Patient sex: M
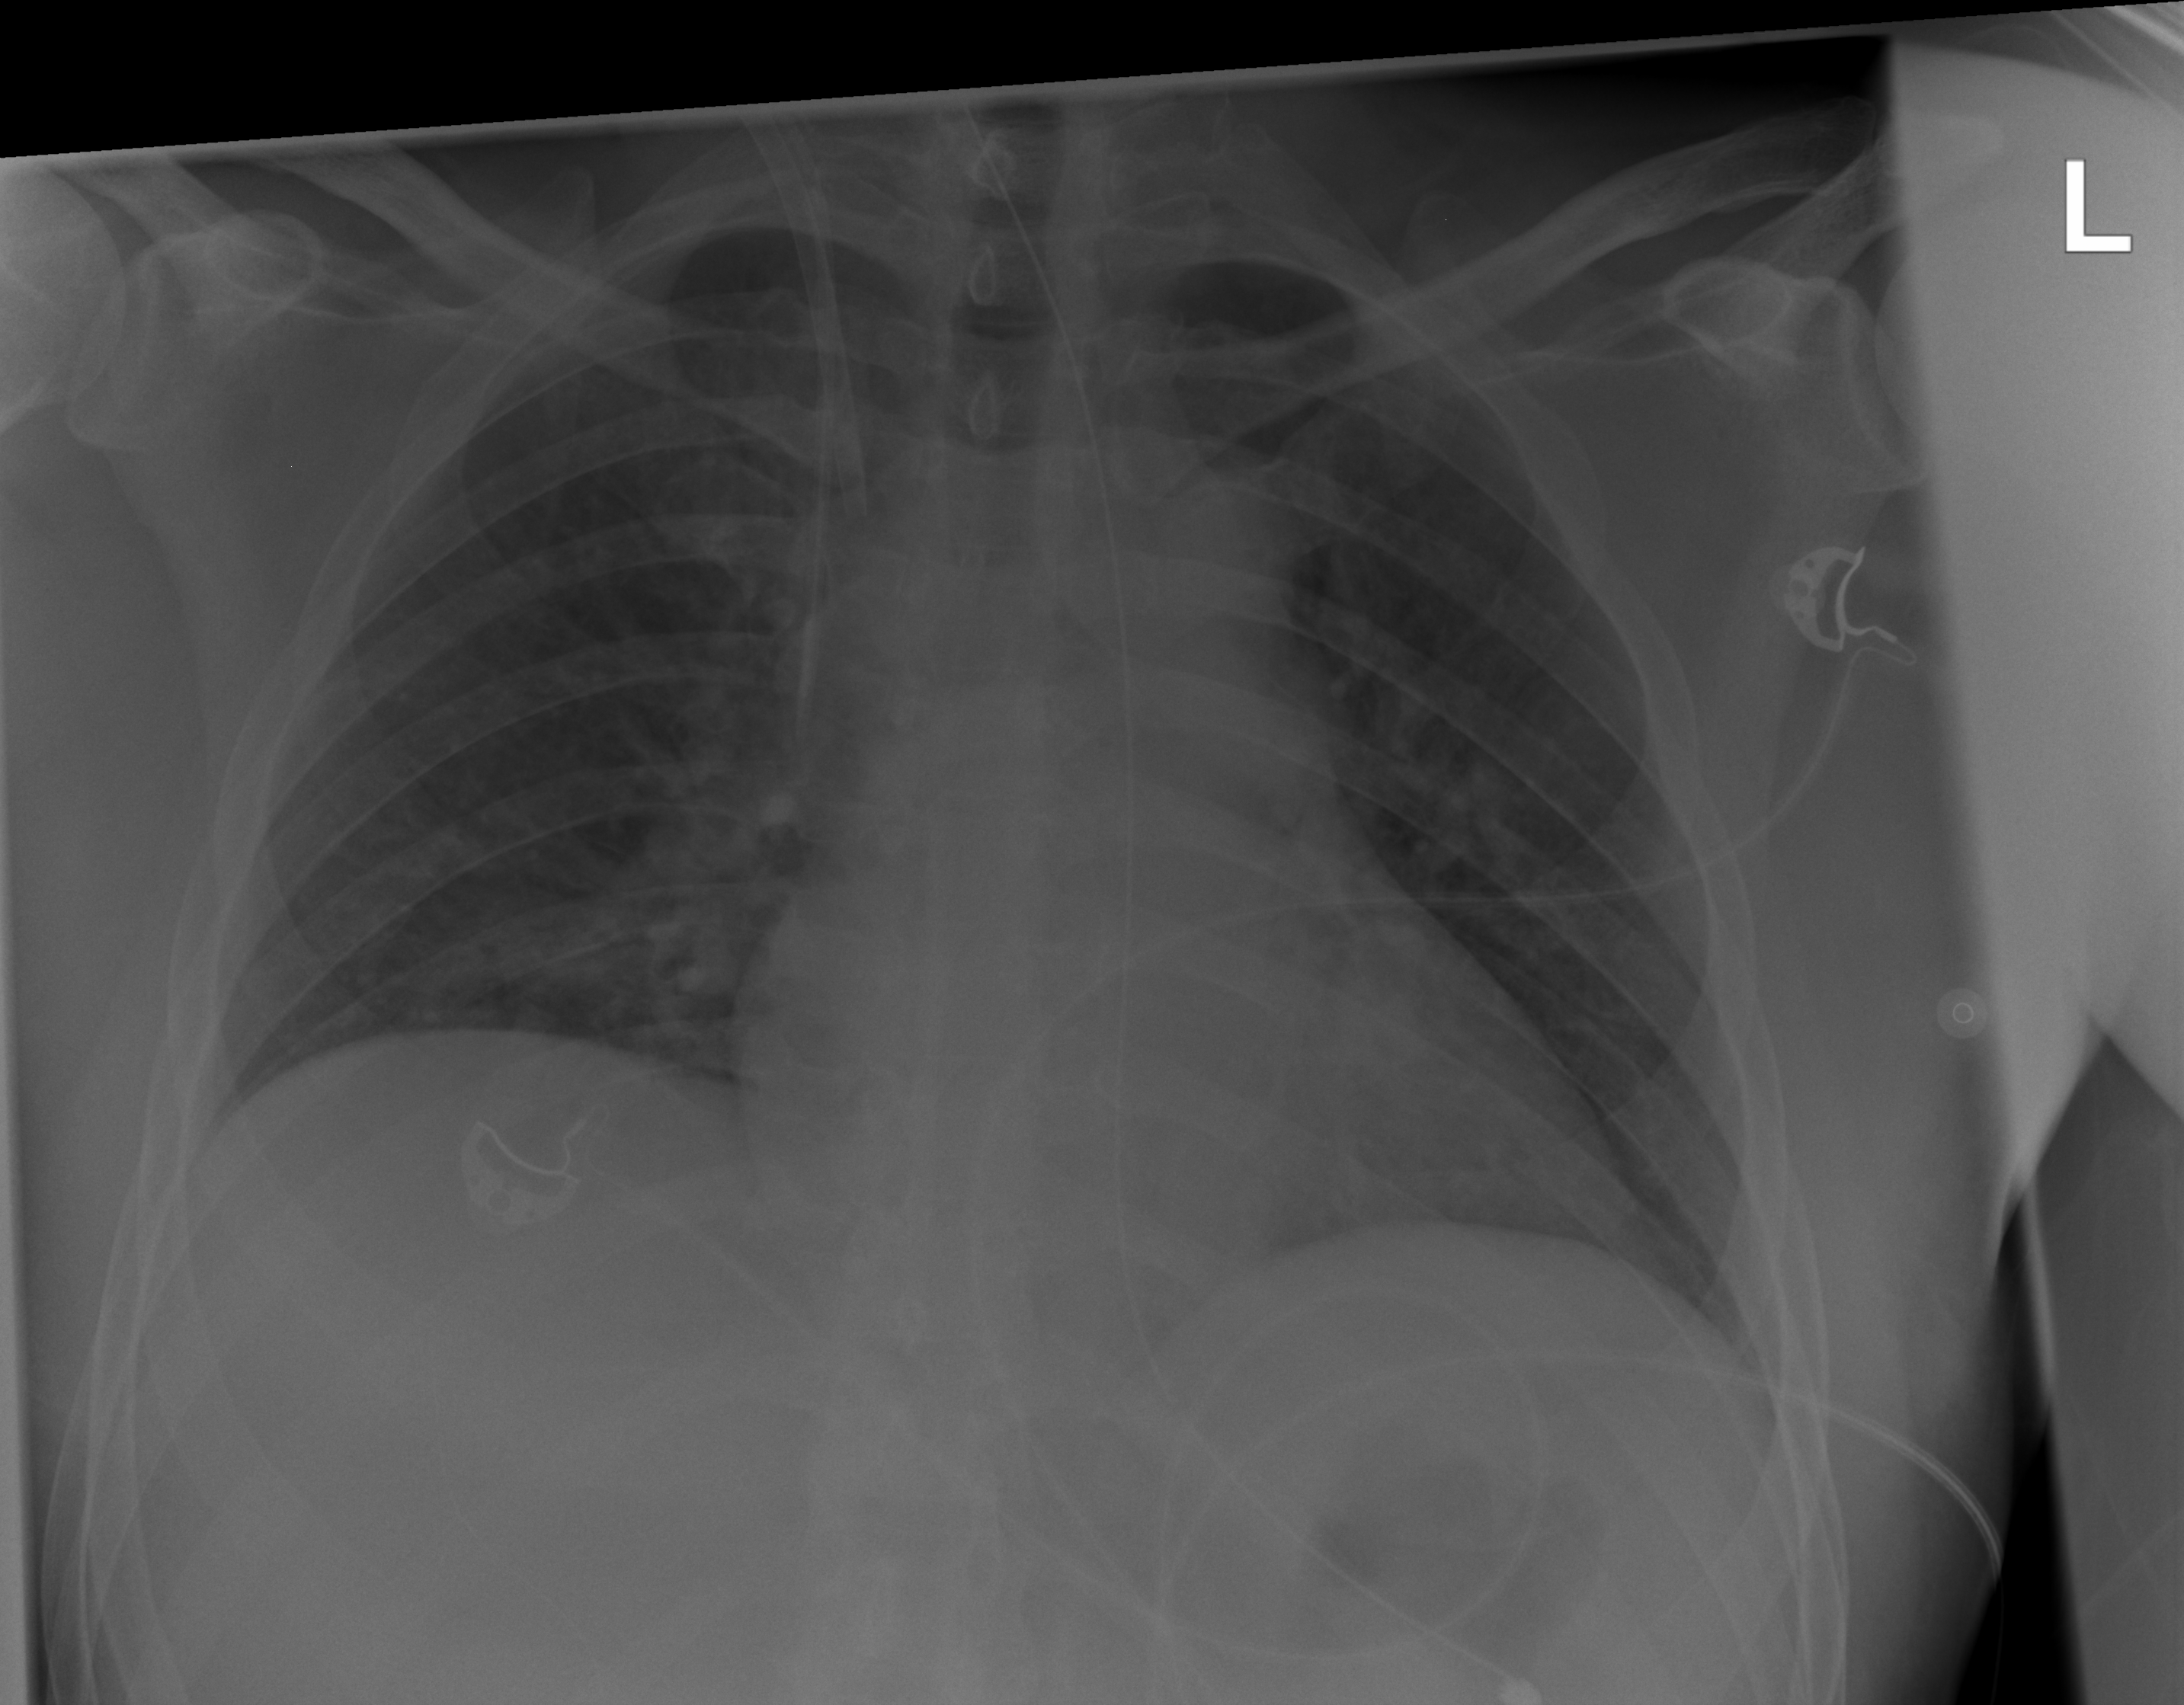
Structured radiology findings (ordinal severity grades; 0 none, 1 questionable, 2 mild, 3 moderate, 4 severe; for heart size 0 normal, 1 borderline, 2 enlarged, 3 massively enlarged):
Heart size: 0
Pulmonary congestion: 0
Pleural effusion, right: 0
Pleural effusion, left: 0
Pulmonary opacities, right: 0
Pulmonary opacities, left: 0
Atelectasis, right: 0
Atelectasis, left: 0